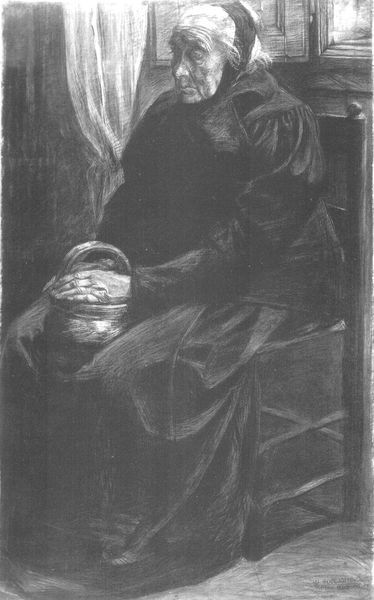
Titel: Nonna, Großmutter
Künstler: Umberto Boccioni
Standort: Venezia
Institution: Cassa di Risparmio
Schlagwörter: dunkel, gemälde, hand, kopf, schatten, weiß, sitzen, fenster, finger, frau, grau, holz, kleid, licht, nase, raum, schwarz, stuhl, zeichnung, zimmer, dame, tuch, rock, alt, jacke, alte, augen, band, falten, rahmen, schüssel, trauer, hände, innenraum, portrait, porträt, vorhang, öl, boden, gewand, haare, mantel, sitzend, stoff, kanne, topf, ruhen, sitz, laden, haarband, gardine, vorhänge, witwe, kopftuch, korb, stube, faltenwurf, schoß, ring, foto, fensterladen, fensterrahmen, kohle, schwarz-weiß, bleistift, hausfrau, bleistiftzeichnung, runzeln, offenes fenster, greisin, alte frau, oma, streben, asche, kessel, großmutter, fensteröffnung, paneel, milchkanne, kopfband, schützend, ome, tuuch, zu, fensterlden